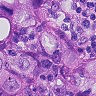
Metastatic tissue present: yes